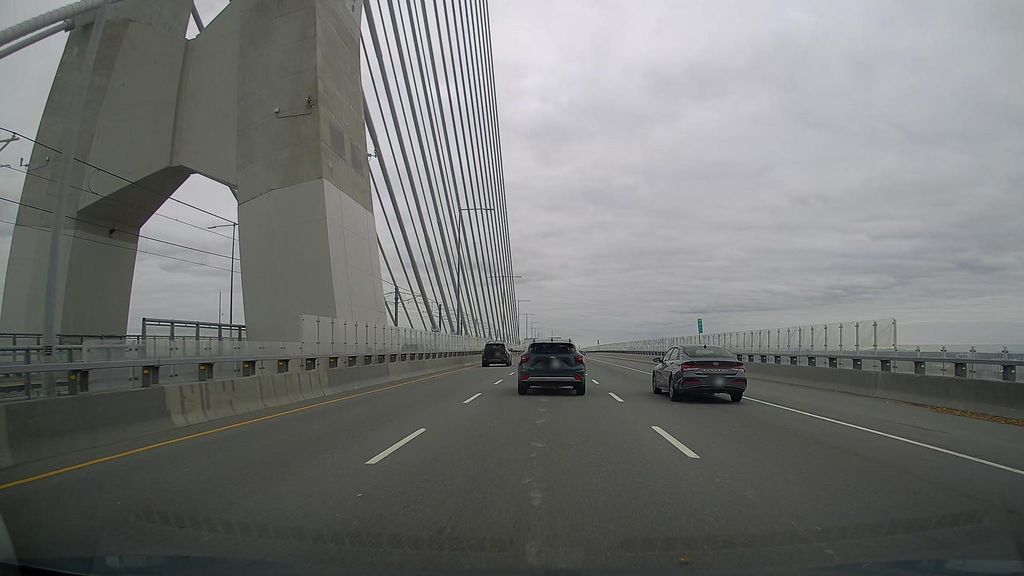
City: montreal